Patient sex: M
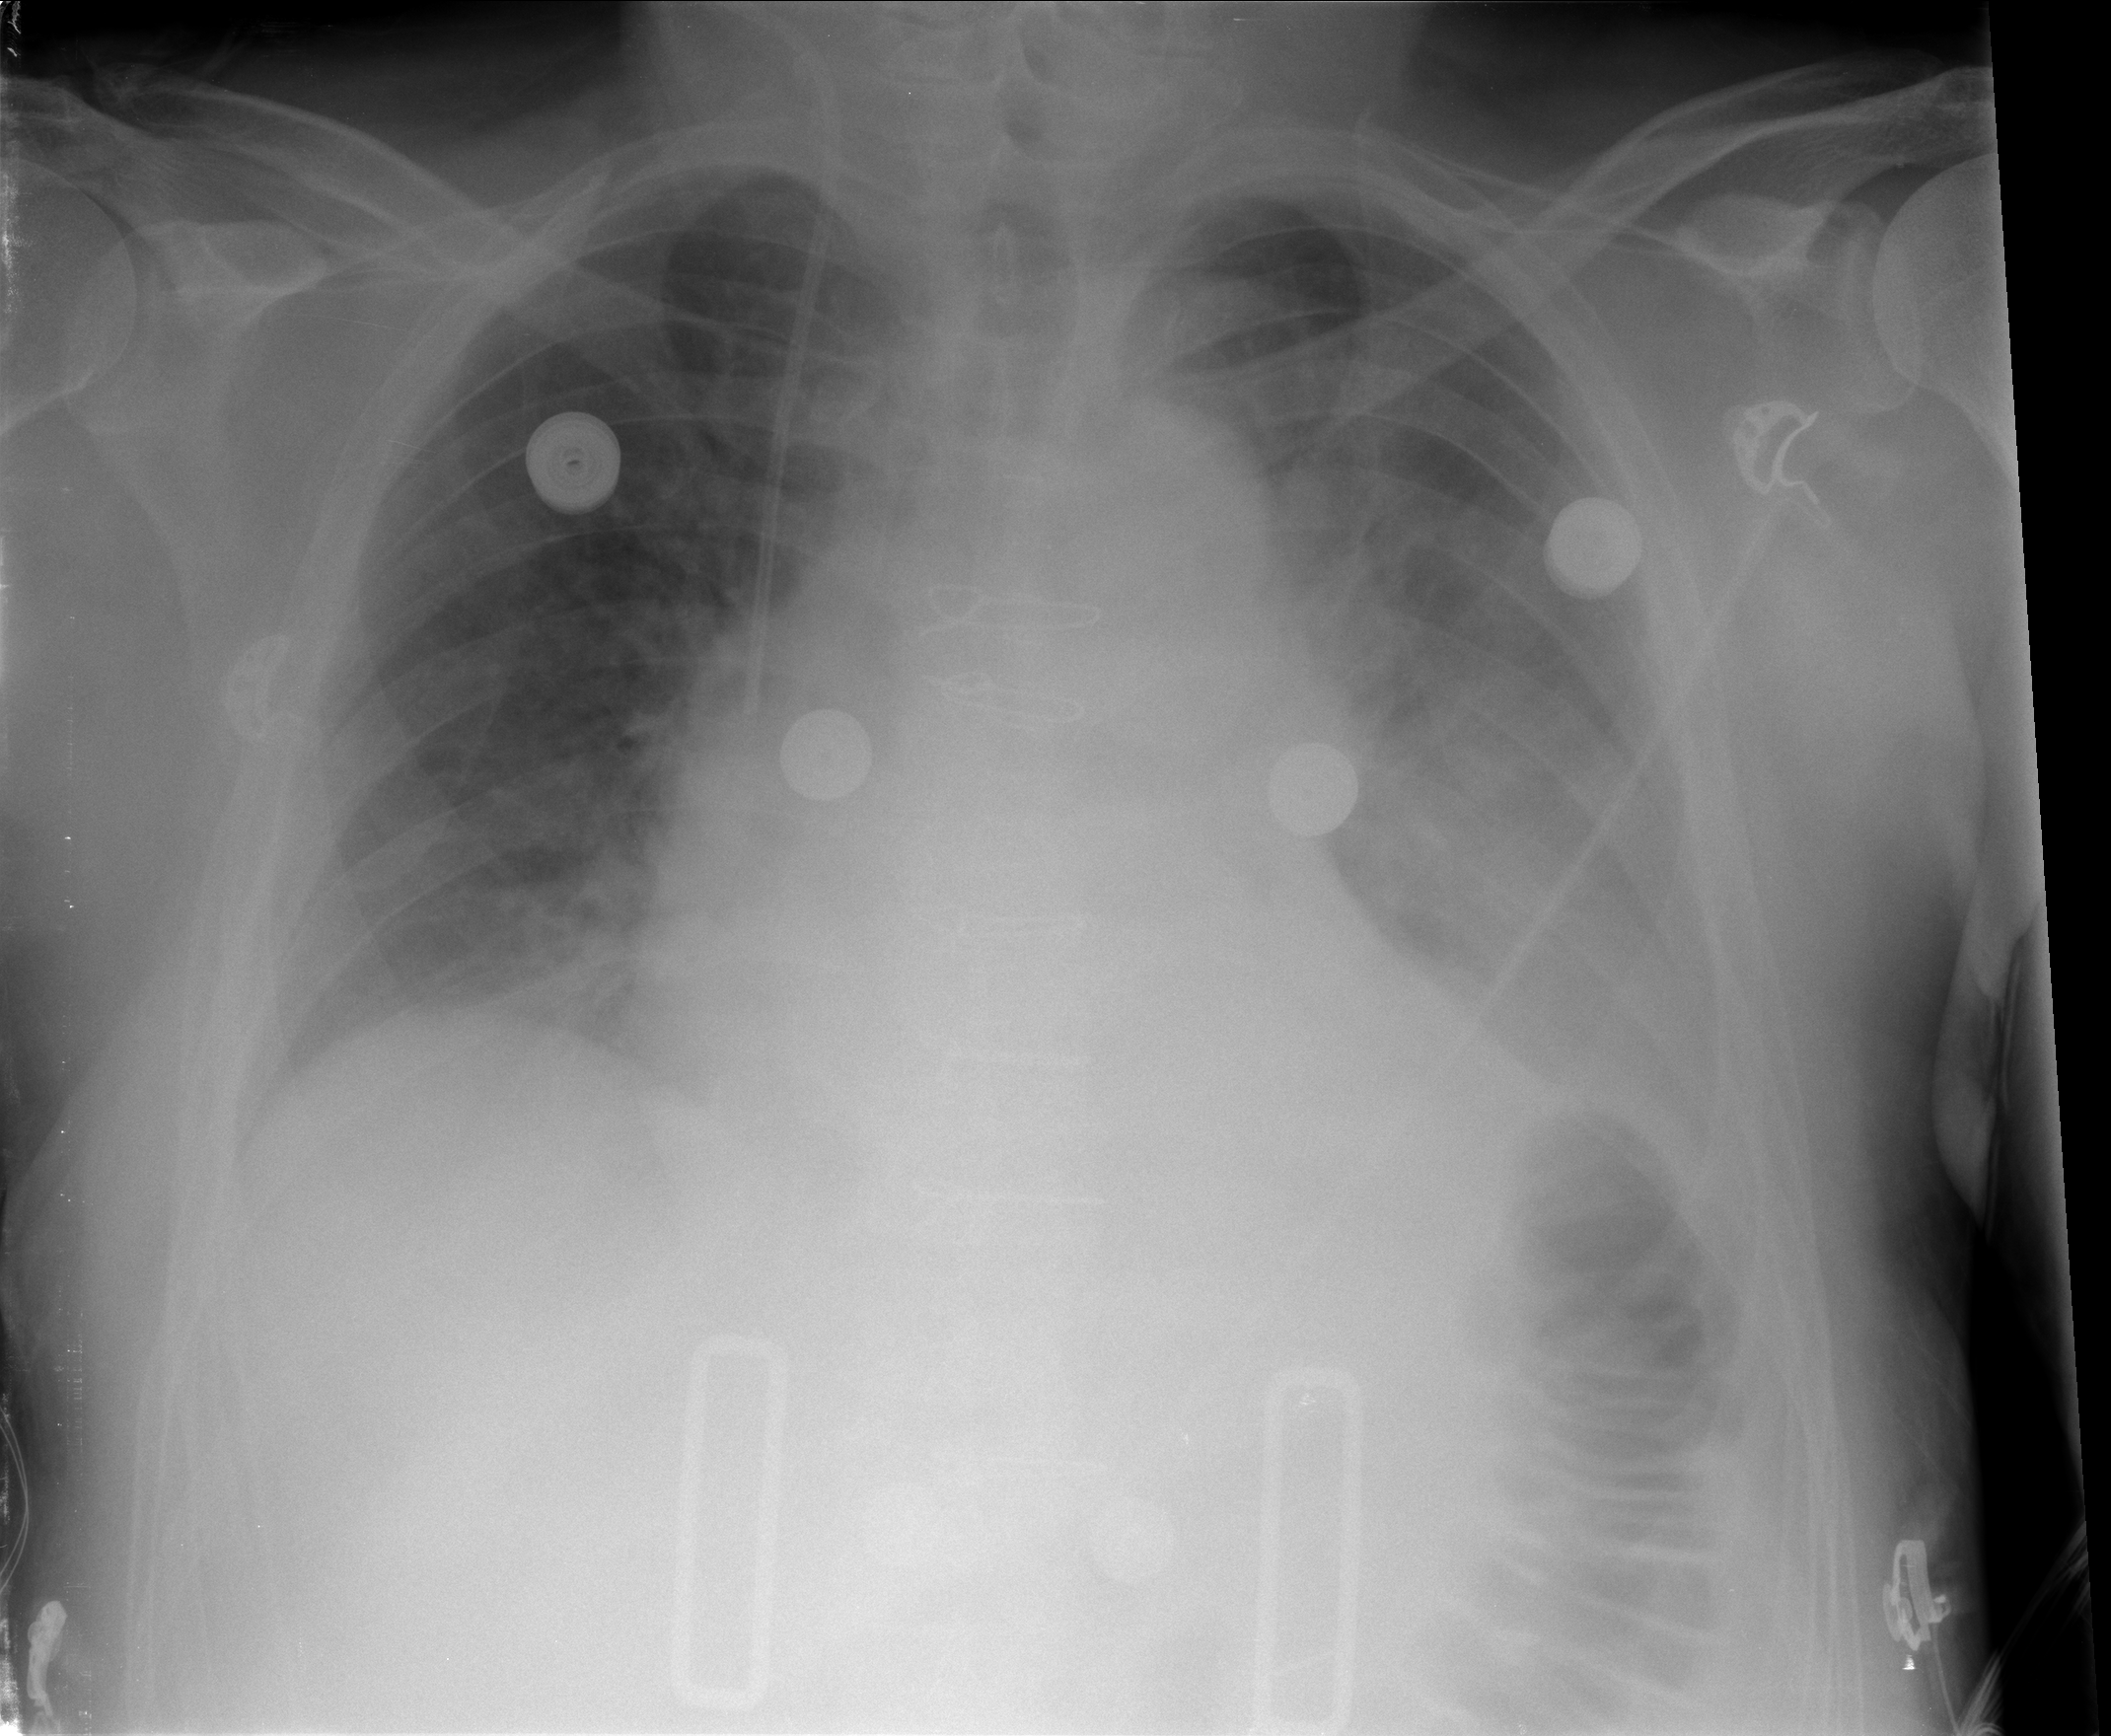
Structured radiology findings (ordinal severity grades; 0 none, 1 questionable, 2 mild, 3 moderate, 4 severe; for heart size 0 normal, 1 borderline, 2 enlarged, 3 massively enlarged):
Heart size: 2
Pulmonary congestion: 2
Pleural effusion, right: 0
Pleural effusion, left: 3
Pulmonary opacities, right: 0
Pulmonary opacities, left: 2
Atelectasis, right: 0
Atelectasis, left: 2